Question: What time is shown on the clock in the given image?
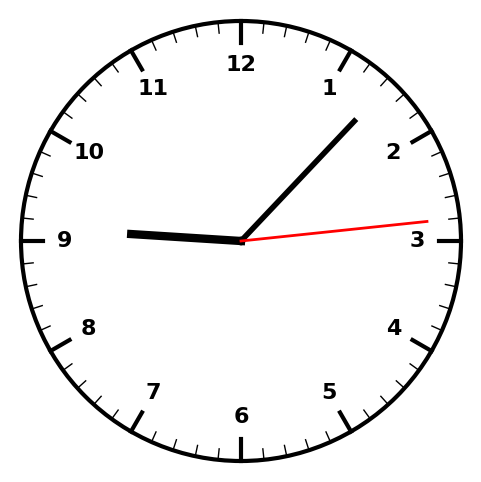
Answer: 09:07:14